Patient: sex M, age 26
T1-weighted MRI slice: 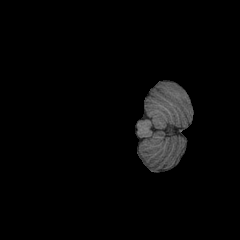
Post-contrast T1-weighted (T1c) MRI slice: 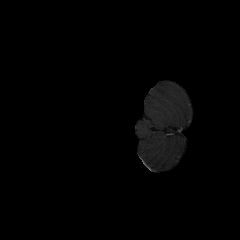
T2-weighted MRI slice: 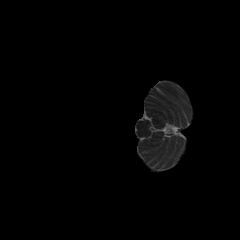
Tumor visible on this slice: no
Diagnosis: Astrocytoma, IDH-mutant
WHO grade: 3